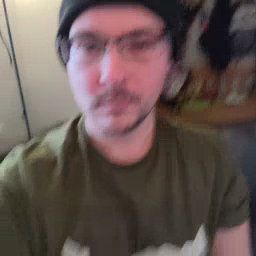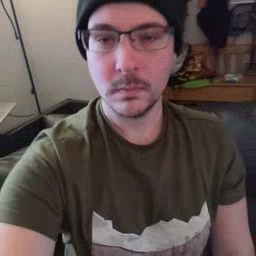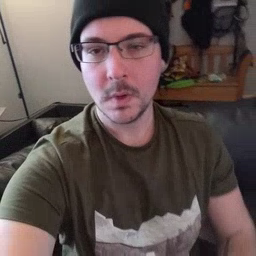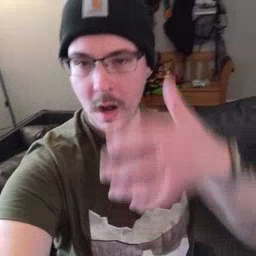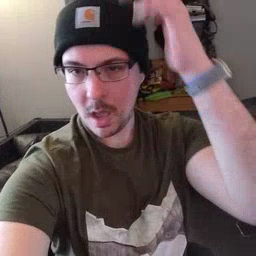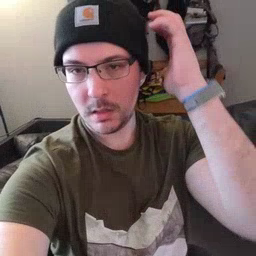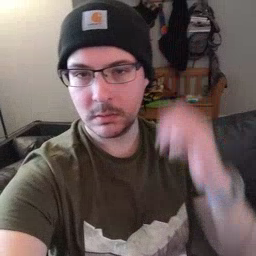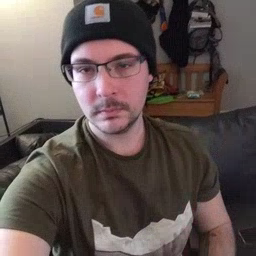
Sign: lion